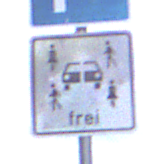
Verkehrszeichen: CarsharingfahrzeugeFrei
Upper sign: Parken
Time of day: SunriseSunset
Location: Outdoor (Urban)
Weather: PartlyCloudy
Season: NotSpecified
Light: Natural